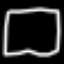
Label: square